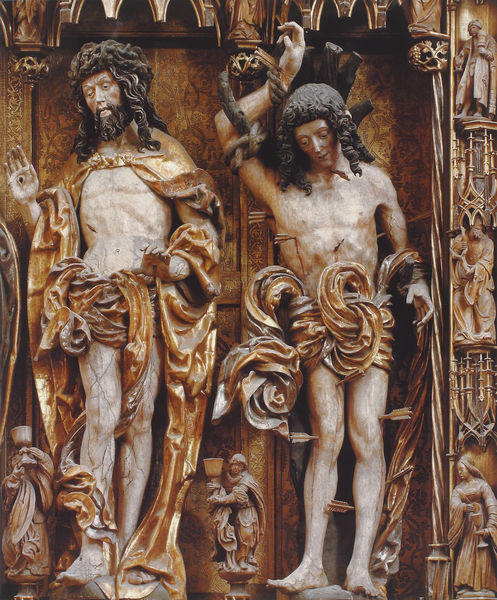
Titel: Hochaltar der Wallfahrts- und Filialkirche zum Kostbaren Blut Christi in Pulkau
Standort: Pulkau, Wallfahrts- und Filialkirche zum Kostbaren Blut Chrtisti (EU - AUT - Niederösterreich)
Schlagwörter: baum, hand, lendenschurz, nackt, wunde, holz, männer, tuch, bart, falten, kirche, gewand, gold, kelch, gewänder, gotik, locken, engel, skulptur, fesseln, relief, bein, figuren, detail, foto, blut, seil, altar, schnitzerei, gotisch, christus, jesus, wunden, wundmal, wundmale, segen, märtyrer, verletzung, pfeil, pfeile, geschnitzt, fessel, schnitzaltar, christ, mal, gefesselt, tuc, andreas, hl. sebastian, riemenschneider, wundmahl, narben, holz figuren, wundmak